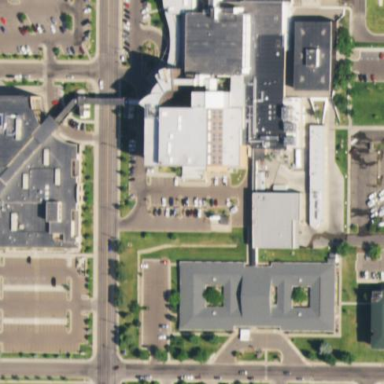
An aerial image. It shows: Healthcare facility identified as hospital.